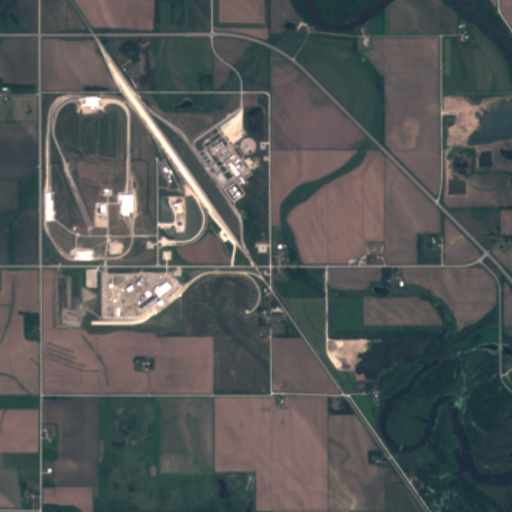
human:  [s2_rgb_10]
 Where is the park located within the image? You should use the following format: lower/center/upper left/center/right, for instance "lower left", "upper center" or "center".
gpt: The park is located in the lower right of the image.
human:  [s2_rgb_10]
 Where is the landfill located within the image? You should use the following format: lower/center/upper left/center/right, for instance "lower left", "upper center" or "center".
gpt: There is no landfill in the image.